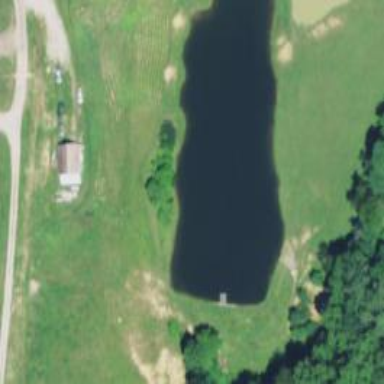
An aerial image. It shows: Pond surrounded by natural water.